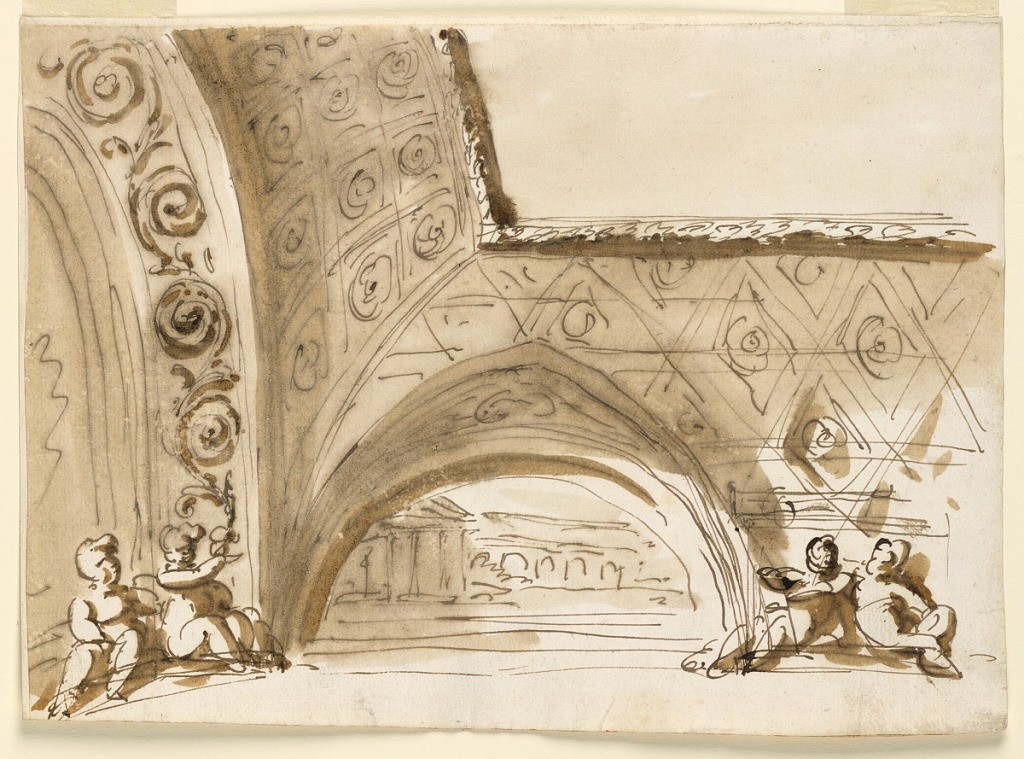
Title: Design for Ceiling Decoration, a Barrel Vault
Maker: Giuseppe Barberi, Italian, 1746–1809
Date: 1790–1800
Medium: Pen and brown ink, brush and brown wash on off-white laid paper, lined
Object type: Drawing
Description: A rinceau decorates the arch at left. Two children sit upon its base. view of a coffered vault and the molded frame of an oblong panel in the center. At the base of the vault is a pointed one with a semicircular painting of buildings. Two children sit beside it.